Question: So, what I'm trying to do is take an image (let's say 100x100) and do a 5x5 kernel over the image:
'''
kernel = np.ones((5, 5), np.float32)/25
'''
and then output an array for each iteration of the kernel (like in cv2.filter2D) like:
'''
kernel_vals.append(np.array([[indexOfKernelIteration], [newArrayOfEditedKernelValues]]))
'''
What I'm missing is how to get it to iterate across the image and output the pixel values of the new "image" that would be produced by:
'''
img = cv2.filter2D(image, -1, kernel)
'''
I just want, for each kernel, the output that is displayed on the new image to be put into the "kernel_vals" array.

^NOT INTO AN IMAGE
Attached image for visual reference.
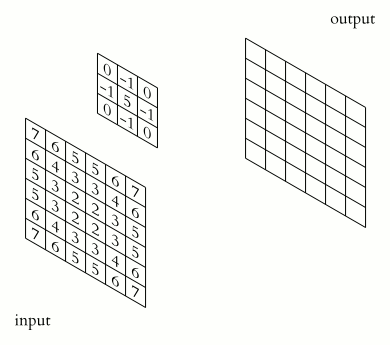
Answer: 'imread' returns an 'np.array', so if i understand what you want to do, you have the solution in the question. For completeness sake, see the code below.
'''
import cv2
img = cv2.imread("image.png", cv2.IMREAD_GRAYSCALE)
print(type(img))
print(img[:10, :10])
kernel = np.ones((5, 5), np.float32)/25
kernel_vals = cv2.filter2D(img, -1, kernel)
print(kernel_vals[:10, :10])
'''
And the output is (with added newlines for readability)
'''
<class 'numpy.ndarray'>
[[255 255 255 255 255 255 255 255 255 255]
[255 255 255 255 255 255 255 255 255 255]
[255 255 255 255 255 255 255 255 255 255]
[255 255 255 0 255 255 255 0 255 255]
[255 255 255 0 255 255 255 0 255 255]
[255 255 255 0 255 255 255 0 255 255]
[255 255 255 0 255 255 255 0 255 255]
[255 255 255 0 255 255 255 0 255 255]
[255 255 255 0 255 255 255 0 255 255]
[255 255 255 0 255 255 255 0 255 255]]
[[255 255 255 255 255 255 255 255 255 255]
[255 245 245 245 245 235 245 245 245 235]
[255 235 235 235 235 214 235 235 235 214]
[255 224 224 224 224 194 224 224 224 194]
[255 214 214 214 214 173 214 214 214 173]
[255 204 204 204 204 153 204 204 204 153]
[255 204 204 204 204 153 204 204 204 153]
[255 204 204 204 204 153 204 204 204 153]
[255 204 204 204 204 153 204 204 204 153]
[255 204 204 204 204 153 204 204 204 153]]
'''
Now, since 'kernel_vals' is an 'np.array', you can flatten it, turn it into a list, or manipulate it in any other way you want